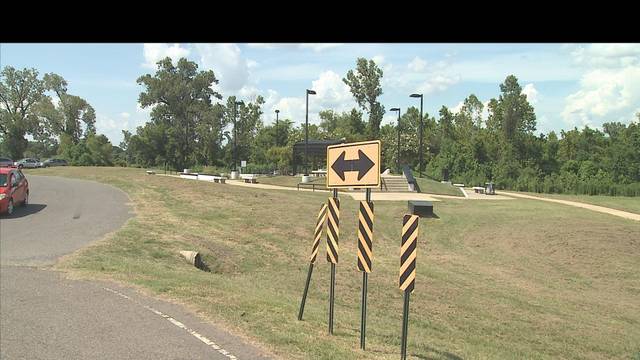
Region: United States
Coordinates: 32.501, -93.713